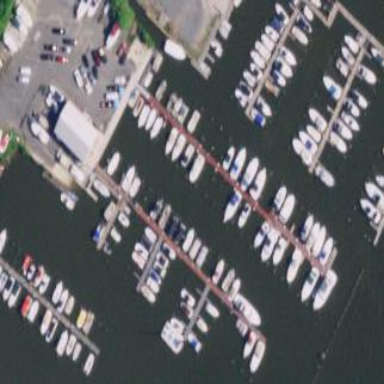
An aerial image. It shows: Marina on leisure land.